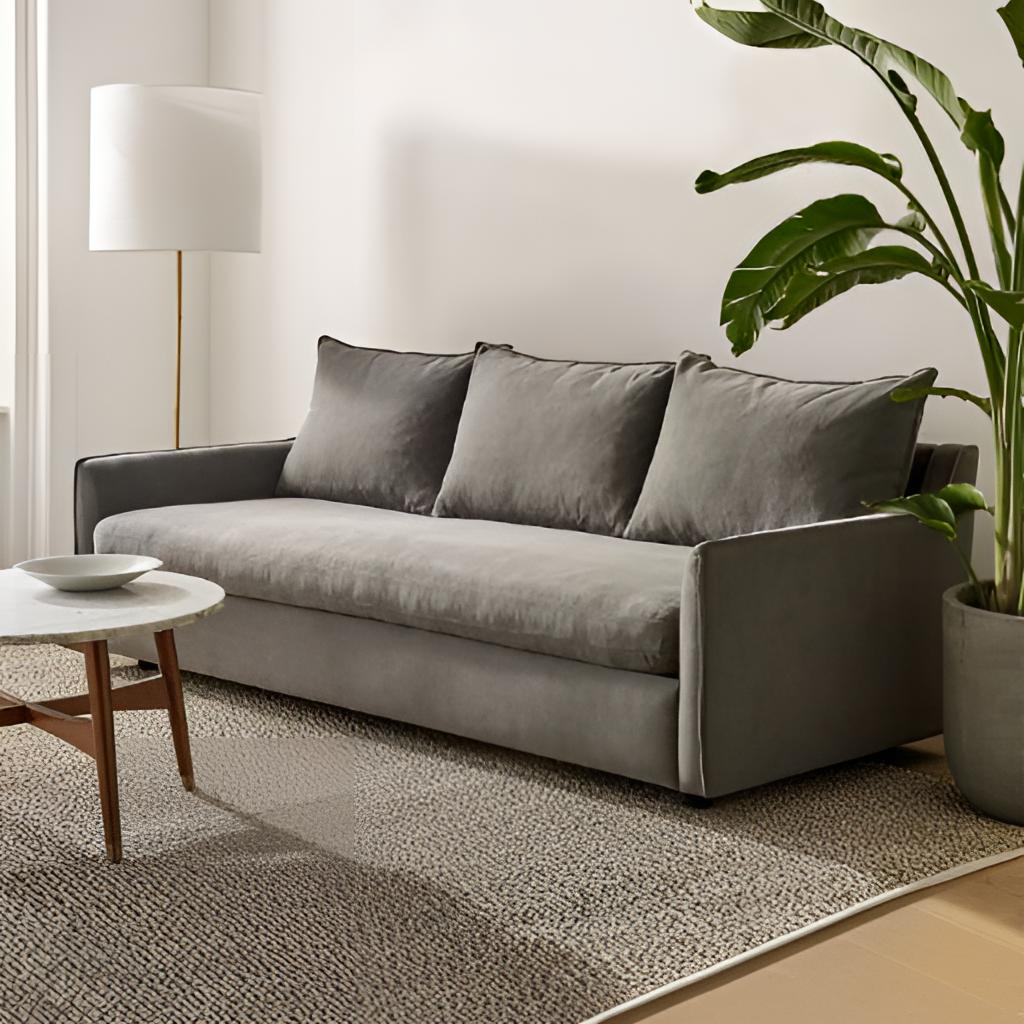
fabric sofa, living room, wood flooring, with plank pattern, contemporary, white paint wallpaper, with solid pattern